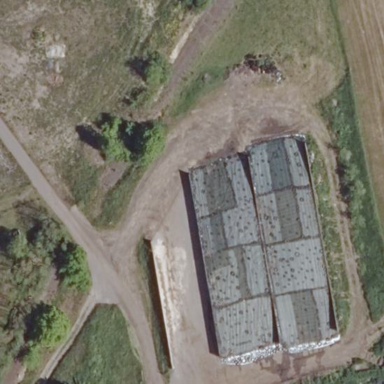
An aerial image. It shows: Bunker silo.